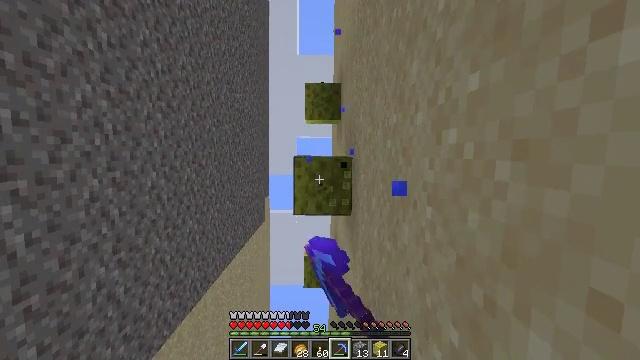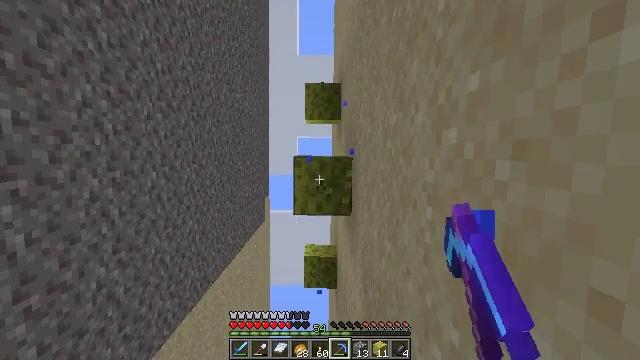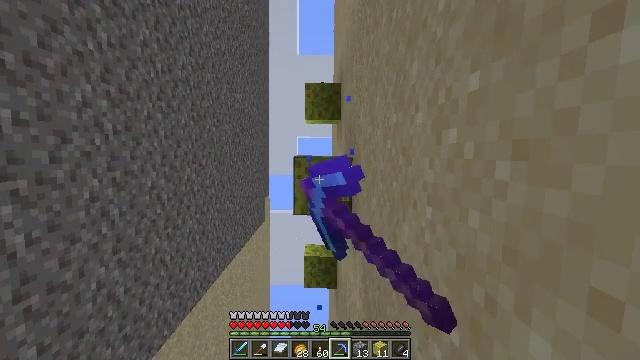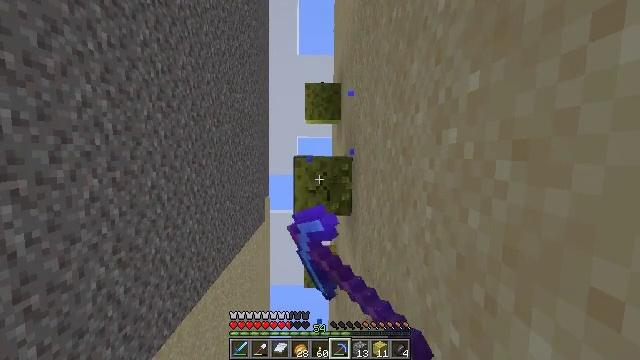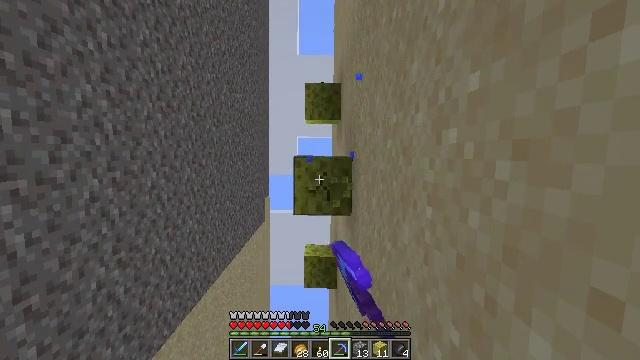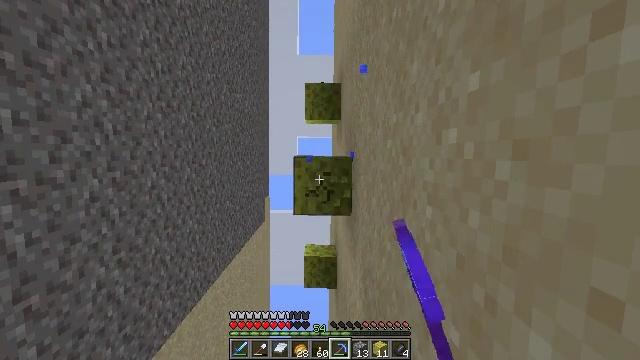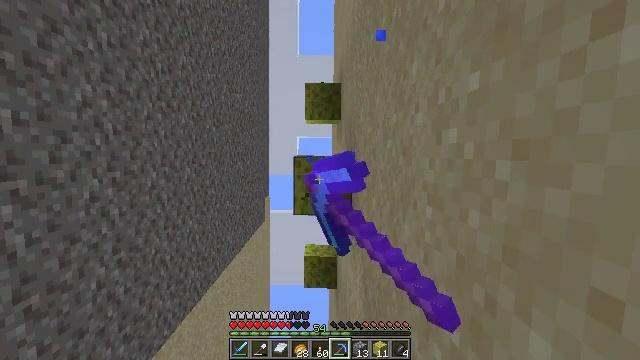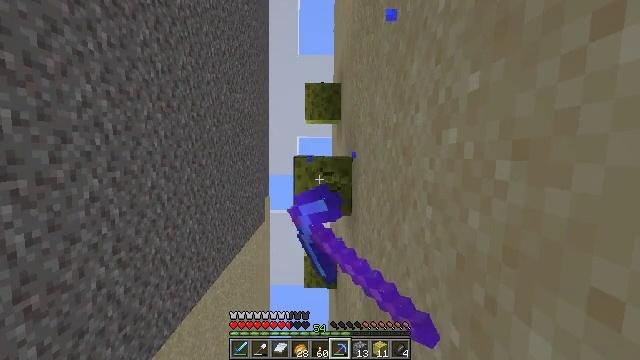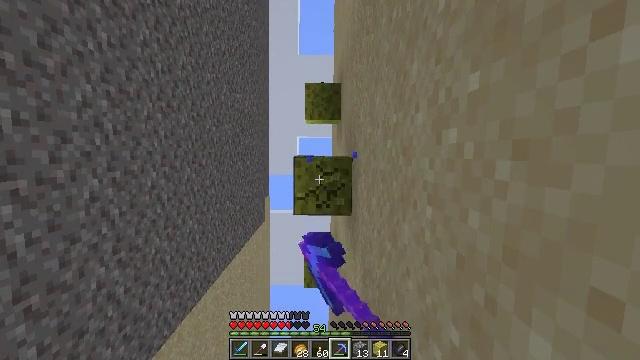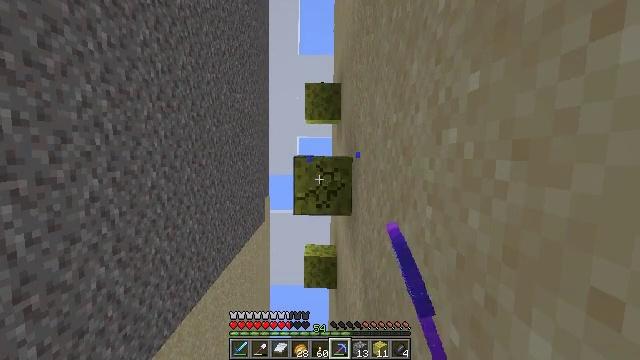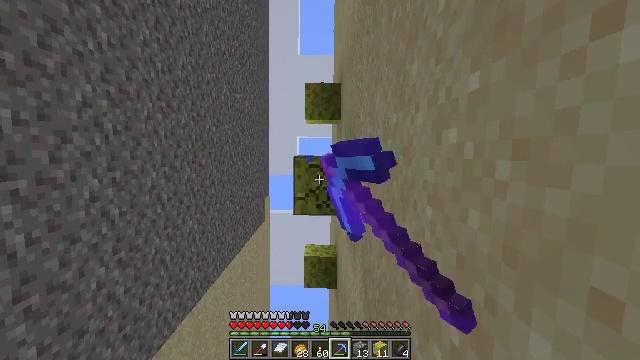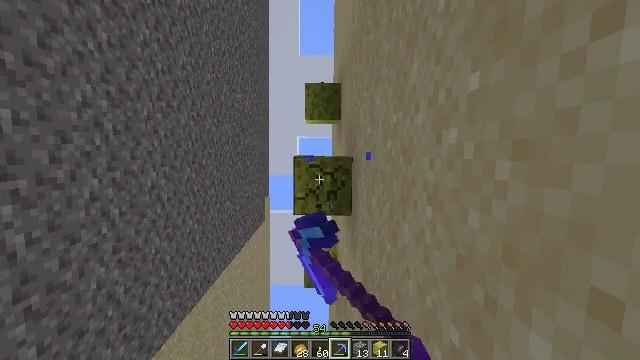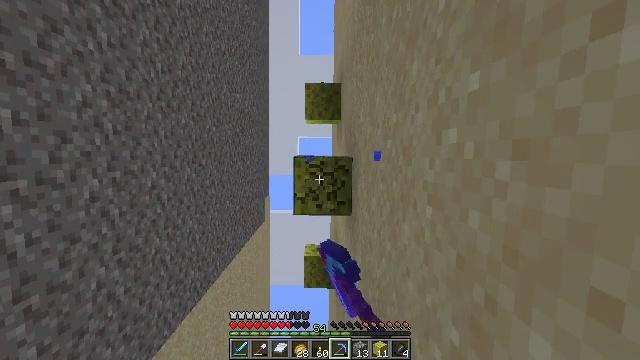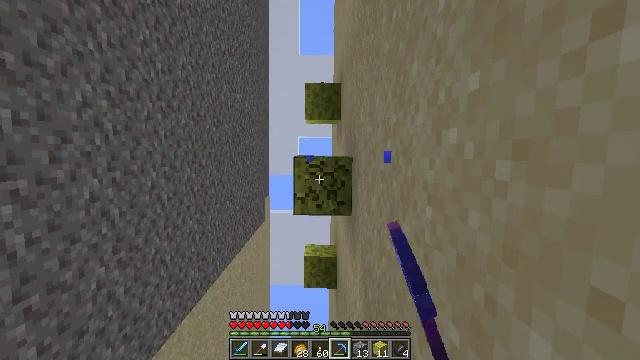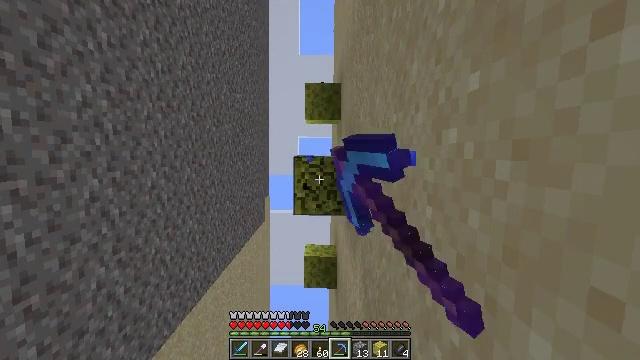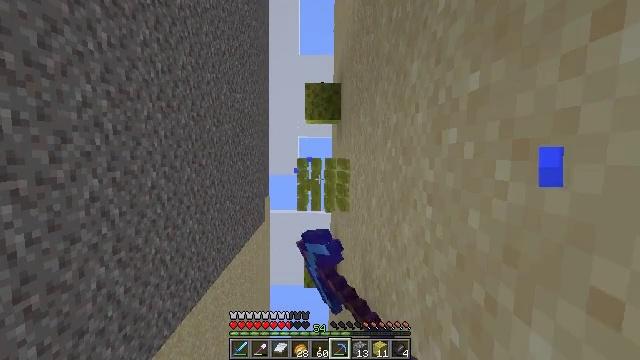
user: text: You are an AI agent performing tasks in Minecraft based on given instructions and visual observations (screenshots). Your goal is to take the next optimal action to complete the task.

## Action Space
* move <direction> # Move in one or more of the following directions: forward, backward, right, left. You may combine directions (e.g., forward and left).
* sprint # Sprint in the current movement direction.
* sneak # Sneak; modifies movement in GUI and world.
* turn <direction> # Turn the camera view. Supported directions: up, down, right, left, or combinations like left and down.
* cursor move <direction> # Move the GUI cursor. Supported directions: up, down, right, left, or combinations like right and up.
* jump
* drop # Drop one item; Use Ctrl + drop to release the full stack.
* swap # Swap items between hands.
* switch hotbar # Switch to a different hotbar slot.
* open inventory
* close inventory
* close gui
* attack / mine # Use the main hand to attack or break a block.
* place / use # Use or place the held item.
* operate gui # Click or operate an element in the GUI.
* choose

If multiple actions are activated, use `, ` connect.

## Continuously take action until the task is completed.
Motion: motion action
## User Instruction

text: Break the wet sponge block.
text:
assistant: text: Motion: attack / mine
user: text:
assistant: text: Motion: attack / mine
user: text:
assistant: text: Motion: attack / mine
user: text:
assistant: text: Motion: attack / mine
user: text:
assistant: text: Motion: attack / mine
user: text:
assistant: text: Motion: attack / mine
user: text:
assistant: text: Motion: attack / mine
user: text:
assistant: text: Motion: attack / mine
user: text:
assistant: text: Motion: attack / mine
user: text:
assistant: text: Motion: attack / mine
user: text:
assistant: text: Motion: attack / mine
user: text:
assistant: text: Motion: attack / mine
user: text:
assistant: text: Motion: attack / mine
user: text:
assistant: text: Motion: attack / mine
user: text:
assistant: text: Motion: attack / mine
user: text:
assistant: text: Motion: attack / mine
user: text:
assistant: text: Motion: attack / mine
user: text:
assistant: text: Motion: attack / mine
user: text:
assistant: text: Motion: attack / mine
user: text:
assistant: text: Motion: attack / mine
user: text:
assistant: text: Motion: attack / mine
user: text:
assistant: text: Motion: attack / mine
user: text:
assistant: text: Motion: no_op
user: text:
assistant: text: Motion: turn down
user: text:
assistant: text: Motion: turn left and up
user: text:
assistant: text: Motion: turn left
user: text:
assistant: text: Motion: no_op
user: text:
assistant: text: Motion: turn right and down
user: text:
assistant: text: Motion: turn down
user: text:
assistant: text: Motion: turn left and down